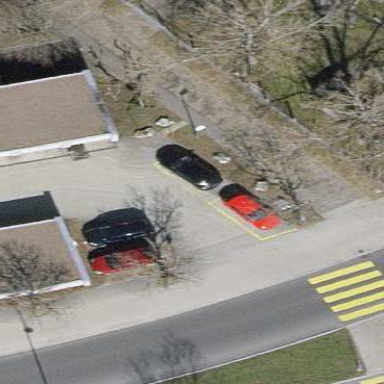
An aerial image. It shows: Street-side parking available in parallel orientation.